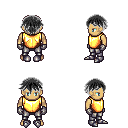
a pixel art fantasy rpg character, male body template, human, tanned skin, gold chest armor, metal pants, gray short bangs hairstyle, metal gloves, metal boots, four views (front, back, left, right), 2x2 character sprite sheet, small pixel art, hard edges, no anti-aliasing